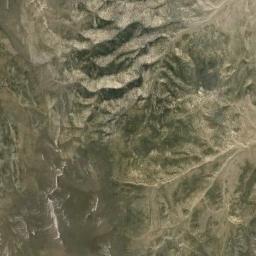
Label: mountain